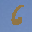
Label: 6